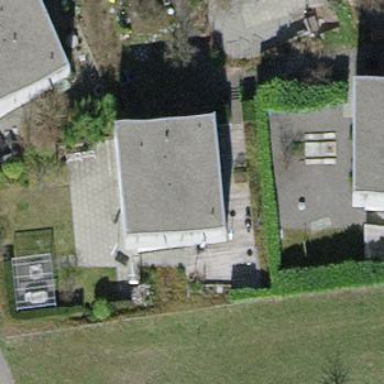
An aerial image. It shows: Detached building with flat roof.